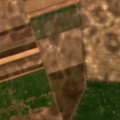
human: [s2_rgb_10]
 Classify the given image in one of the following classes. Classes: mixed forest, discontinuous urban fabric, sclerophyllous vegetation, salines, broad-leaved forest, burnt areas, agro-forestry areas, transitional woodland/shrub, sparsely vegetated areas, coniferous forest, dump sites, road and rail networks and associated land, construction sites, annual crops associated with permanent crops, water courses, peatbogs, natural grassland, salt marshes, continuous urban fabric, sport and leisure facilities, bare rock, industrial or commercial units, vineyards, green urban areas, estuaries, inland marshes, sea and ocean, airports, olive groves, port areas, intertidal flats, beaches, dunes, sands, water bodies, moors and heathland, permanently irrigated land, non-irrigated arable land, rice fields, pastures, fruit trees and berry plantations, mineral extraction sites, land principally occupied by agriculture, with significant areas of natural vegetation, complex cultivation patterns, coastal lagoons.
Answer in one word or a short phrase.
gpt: non-irrigated arable land